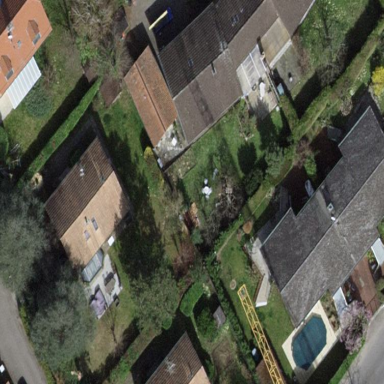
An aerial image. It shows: Garden surrounded by fence.